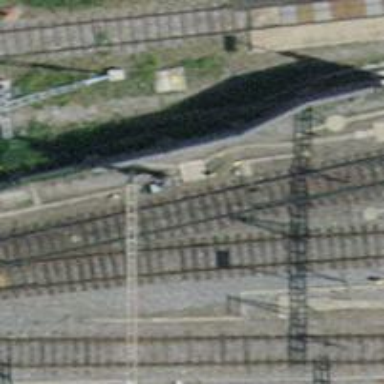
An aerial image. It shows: Railway switch.